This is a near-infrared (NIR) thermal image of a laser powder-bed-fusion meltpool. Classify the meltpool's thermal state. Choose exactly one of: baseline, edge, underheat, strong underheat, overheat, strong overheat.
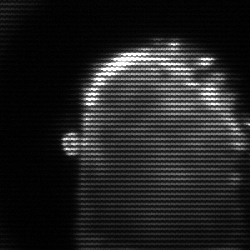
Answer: baseline